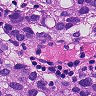
Metastatic tissue present: yes